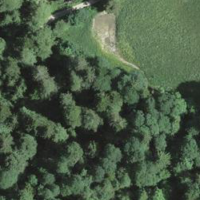
EUNIS habitat code: 41
Species observed at this site:
Lathyrus vernus